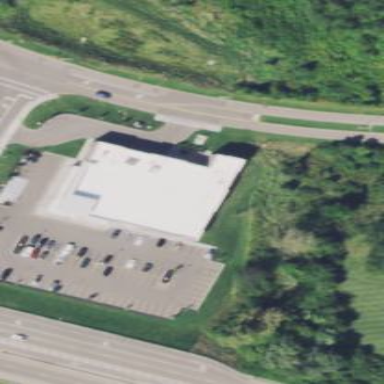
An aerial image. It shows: Public building.